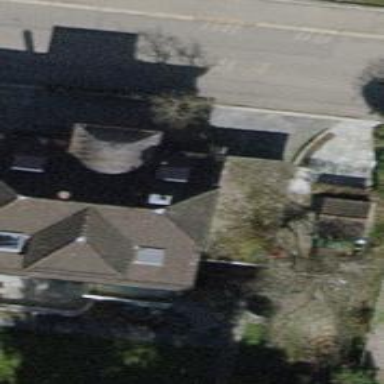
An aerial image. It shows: Half-hipped roof shape on the apartments building.